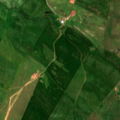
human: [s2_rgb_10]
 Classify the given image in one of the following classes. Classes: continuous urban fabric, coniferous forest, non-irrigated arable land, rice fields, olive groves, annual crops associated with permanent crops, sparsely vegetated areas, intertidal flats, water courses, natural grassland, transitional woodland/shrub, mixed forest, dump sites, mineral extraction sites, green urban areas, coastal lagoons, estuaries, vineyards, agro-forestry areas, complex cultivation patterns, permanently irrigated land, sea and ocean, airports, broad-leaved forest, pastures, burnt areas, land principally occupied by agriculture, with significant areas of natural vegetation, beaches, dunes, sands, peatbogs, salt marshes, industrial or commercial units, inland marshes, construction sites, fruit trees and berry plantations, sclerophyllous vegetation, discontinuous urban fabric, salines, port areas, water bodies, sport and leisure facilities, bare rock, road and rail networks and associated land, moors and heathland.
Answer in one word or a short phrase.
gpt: non-irrigated arable land, olive groves, transitional woodland/shrub